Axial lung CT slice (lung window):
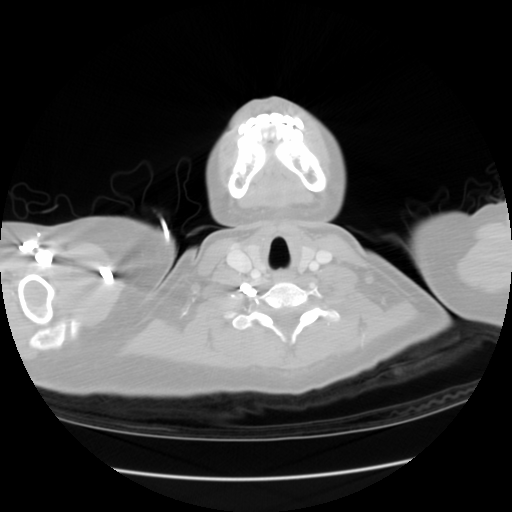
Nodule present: no